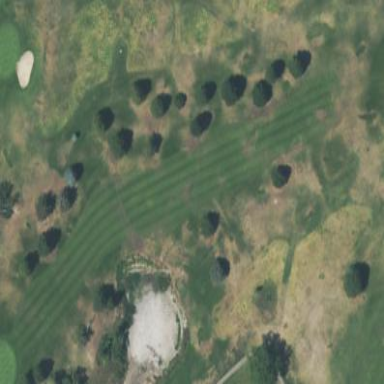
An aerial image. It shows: Grassy area designated as golf fairway.